Question: How can one (say, iPhone, iPad and iSimulator) ?

---
There are 2 related questions:
1. Xcode 4 - One Click Build to Multiple Devices?
2. Run on simulator and phone with one click
The 1st question (supposedly) has an answer, but I can't figure out 'Aggregate' (if this is the right direction at all), and apparently neither could Josh Kahane, the OP; the "answer" still somehow got/remained accepted.
The 2nd question was closed down as a "duplicate", as if the 1st one provided a (workable) answer.
---
Added a bounty: (how) can one use 'Aggregate' target for simultaneous, multiple 'Build & Run'? Perhaps one can achieve simultaneous, multiple 'Build & Run' via some '.sh' script using 'xcodebuild'? Any other possible solution?
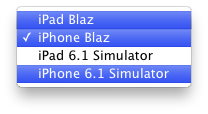
Answer: I ran into the same issue, so I wrote an Xcode plugin to help out with this. I found it to be more robust and easier to invoke than the AppleScript options.
The plugin is called KPRunEverywhereXcodePlugin and is available via <URL>

Hope this helps!